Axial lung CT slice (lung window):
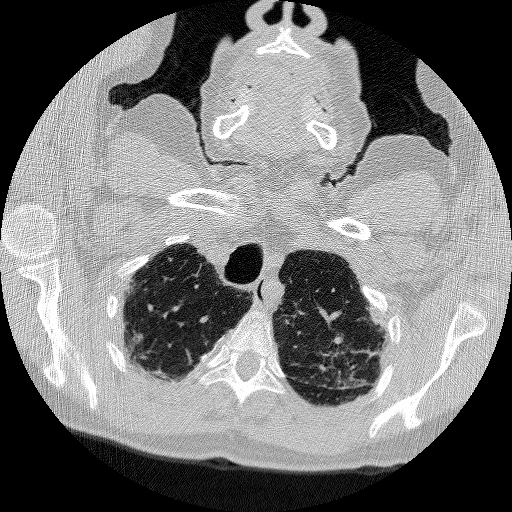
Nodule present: no